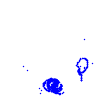
Particle: proton